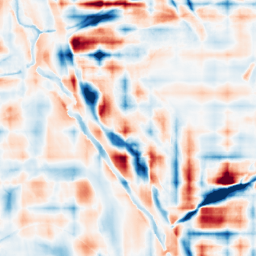
Category: wavelet
Decomposition family: wavelet_reverse_biorthogonal
Decomposition parameters: wavelet: rbio2.4
level: 5
Upsampling method: bilinear
Upsampling parameters: scale: 4
Upsampling scale: 4